Field crop: tomato
Growth stage: 1
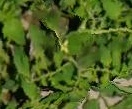
Species: tomato